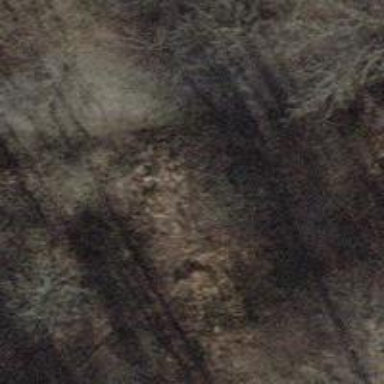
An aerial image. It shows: Brown bench.